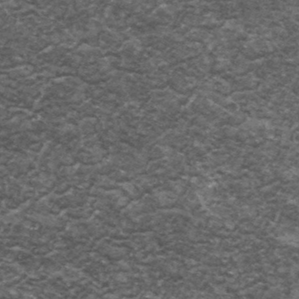
Label: frost